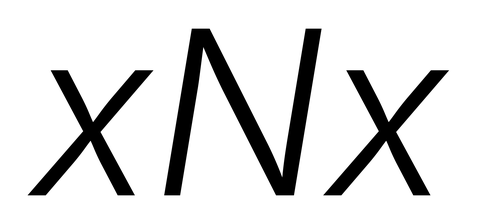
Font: Inter-Italic_Light_Italic